Aerial crown-view tile of a tropical tree (Barro Colorado Island, Panama), acquired 20240716:
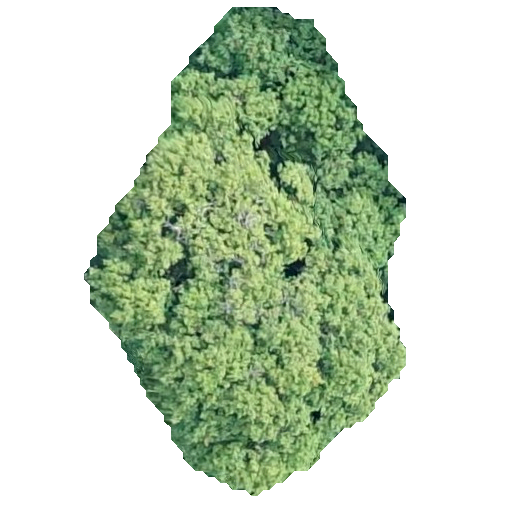
Species: Trichilia tuberculata
GBIF accepted scientific name: Trichilia tuberculata
Crown area: 162.022 m²